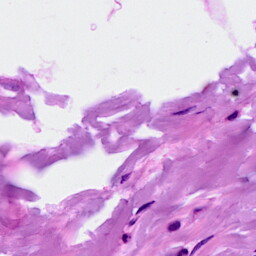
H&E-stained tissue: Breast